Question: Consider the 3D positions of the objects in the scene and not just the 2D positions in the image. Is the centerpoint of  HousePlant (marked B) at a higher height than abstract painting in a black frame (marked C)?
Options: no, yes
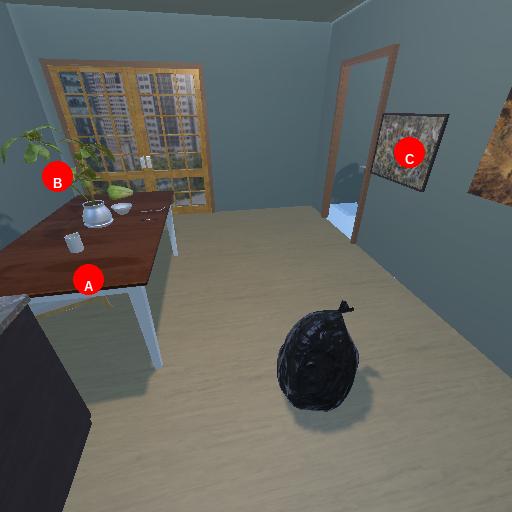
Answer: no